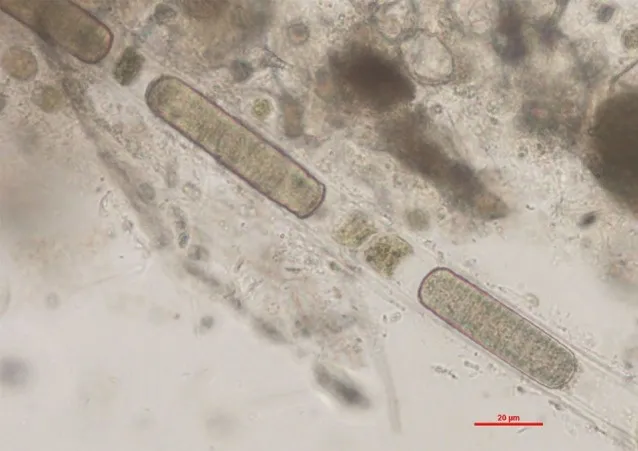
Lyngbya sp. identified in the lake water. Filamentous cyanobacteria with a thin, colorless sheath. Wet mount of lake water, x400 (scale bar = 20 mum).
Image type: pathology (immunostaining)